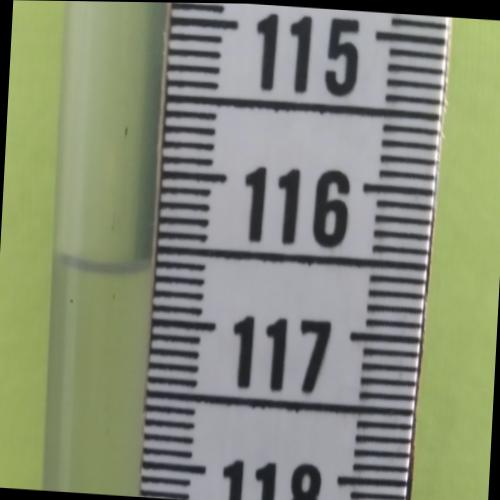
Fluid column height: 116.6 cm